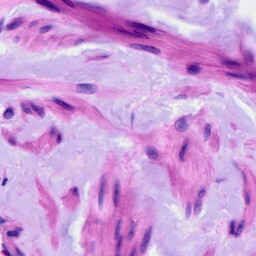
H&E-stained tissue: Ovarian